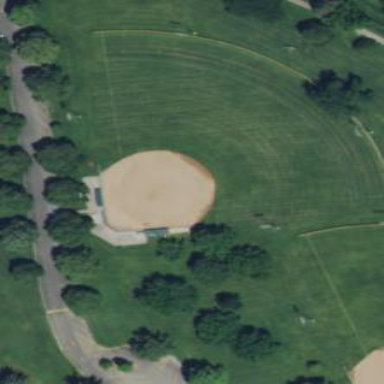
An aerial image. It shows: Baseball pitch for leisure land.